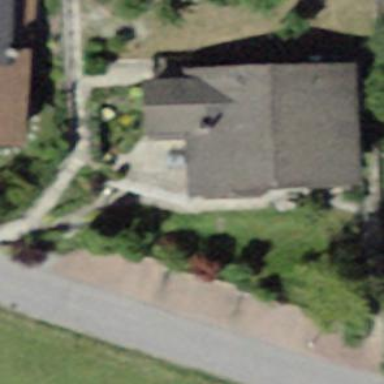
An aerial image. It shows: Simple and straightforward house.